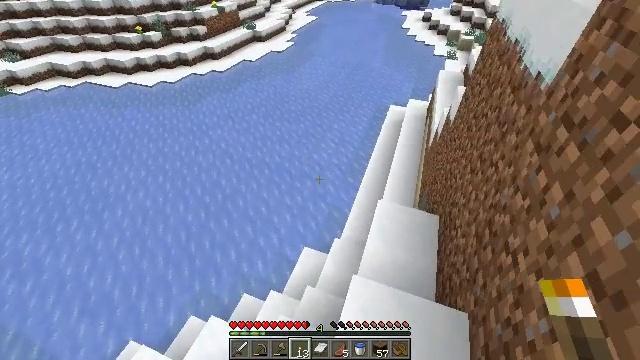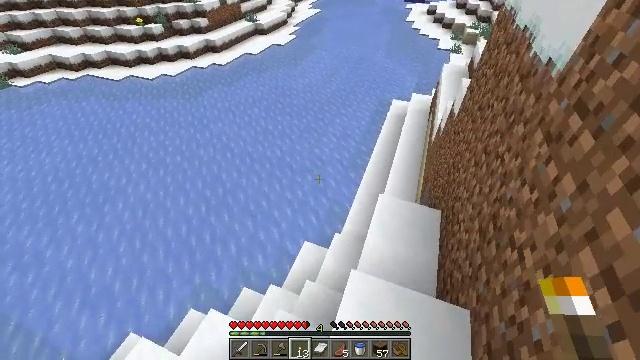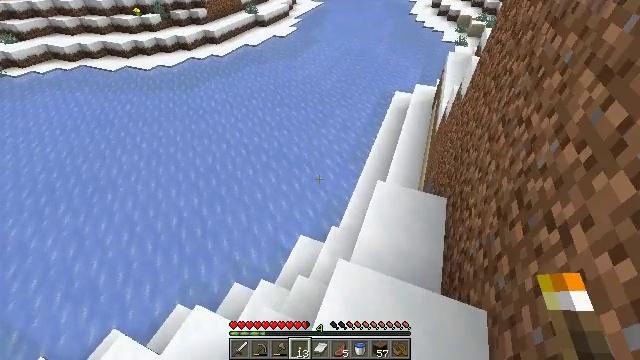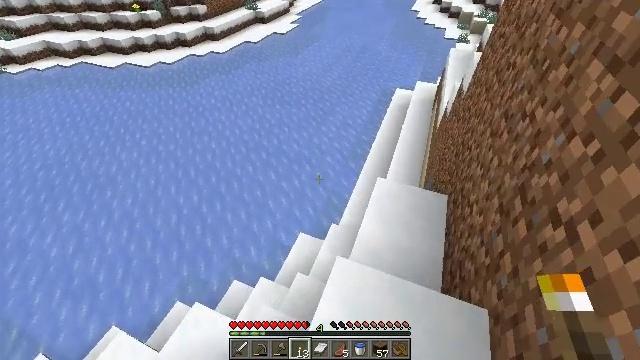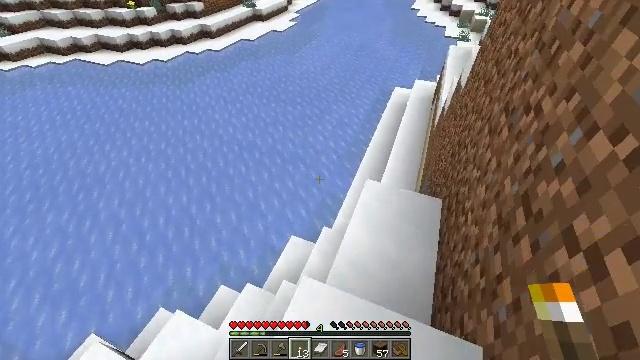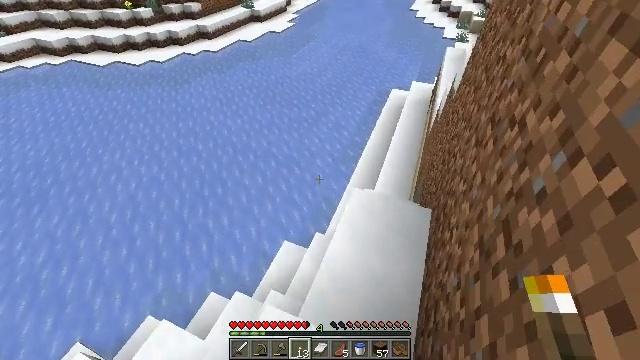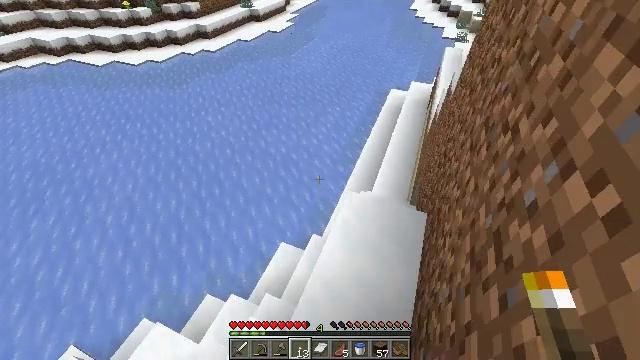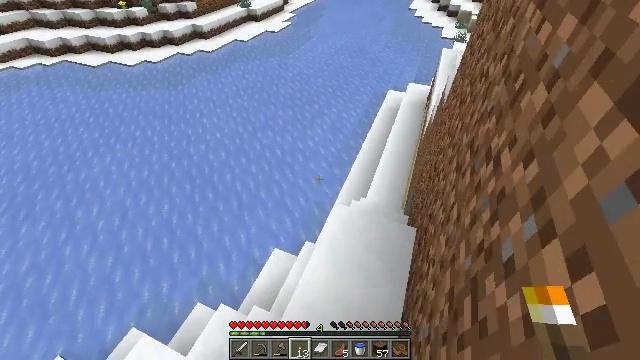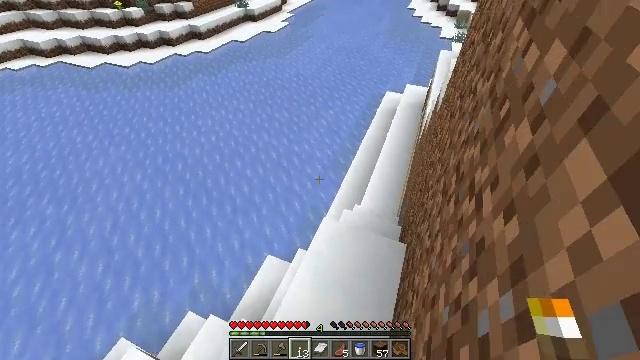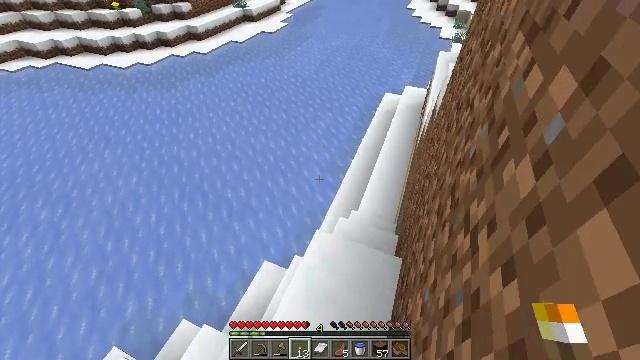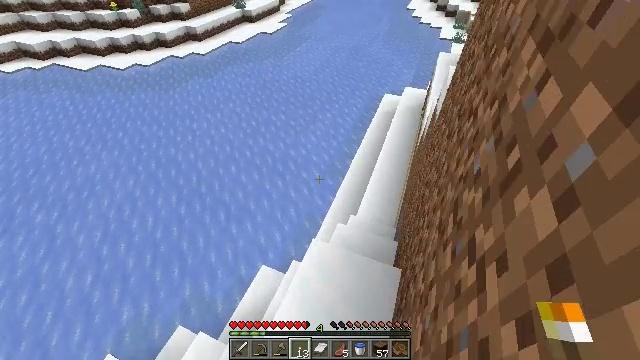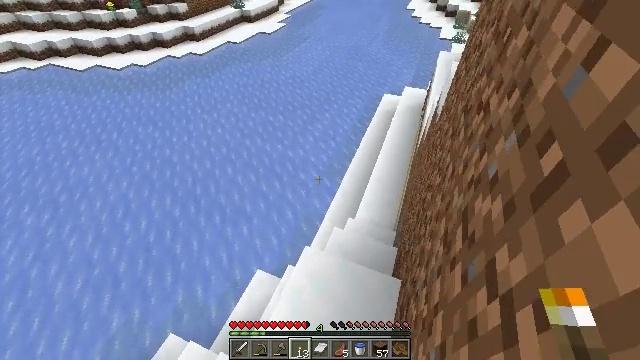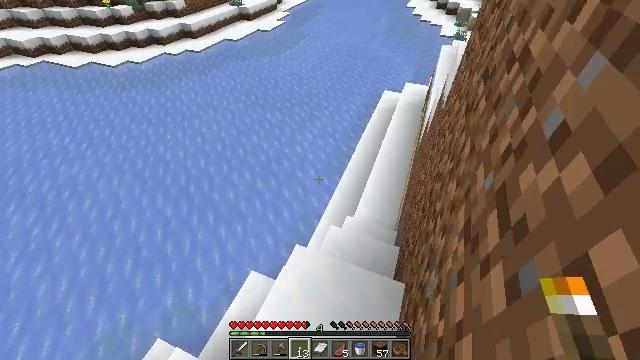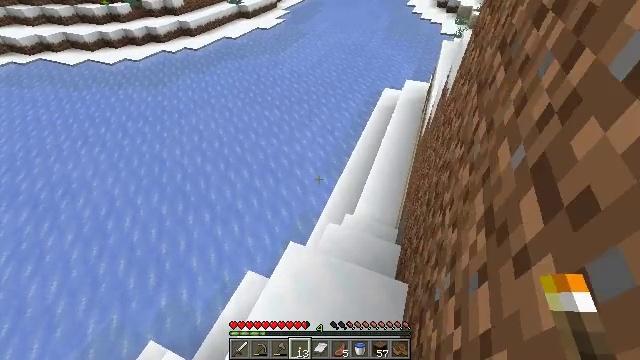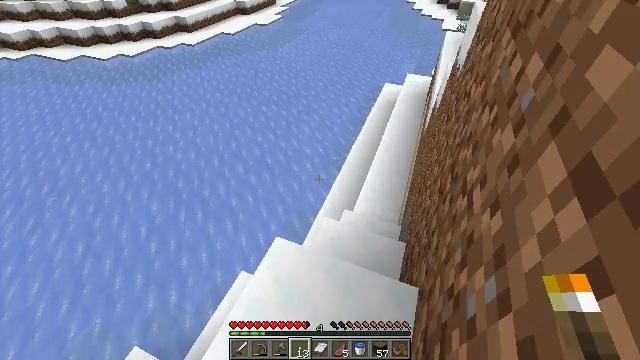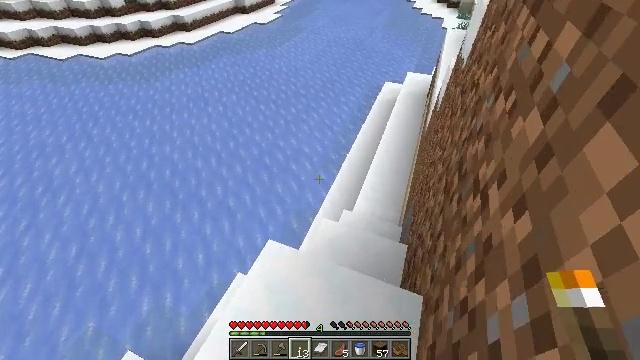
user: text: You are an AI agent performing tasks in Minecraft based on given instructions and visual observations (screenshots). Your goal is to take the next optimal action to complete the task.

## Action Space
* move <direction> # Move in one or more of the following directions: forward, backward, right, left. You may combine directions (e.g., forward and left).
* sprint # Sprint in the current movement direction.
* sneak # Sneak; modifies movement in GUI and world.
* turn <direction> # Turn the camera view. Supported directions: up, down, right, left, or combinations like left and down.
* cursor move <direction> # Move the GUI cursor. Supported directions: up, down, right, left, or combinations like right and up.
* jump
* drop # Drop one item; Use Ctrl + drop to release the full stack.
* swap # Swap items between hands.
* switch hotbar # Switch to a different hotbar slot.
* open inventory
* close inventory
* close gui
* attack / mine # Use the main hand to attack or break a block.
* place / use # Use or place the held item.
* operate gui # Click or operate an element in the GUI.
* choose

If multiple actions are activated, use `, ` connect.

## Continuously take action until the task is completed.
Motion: motion action
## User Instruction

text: Mine the poppy flower.
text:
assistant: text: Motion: move forward and move right, turn down
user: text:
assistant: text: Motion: move forward and move right
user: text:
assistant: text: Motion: move forward and move right
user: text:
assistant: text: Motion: move forward and move right
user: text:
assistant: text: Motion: move forward and move right
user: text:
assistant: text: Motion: move forward and move right
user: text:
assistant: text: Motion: move forward and move right
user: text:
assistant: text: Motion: move forward and move right
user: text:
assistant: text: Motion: move forward and move right
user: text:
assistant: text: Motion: move forward and move right
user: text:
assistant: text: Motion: move forward and move right
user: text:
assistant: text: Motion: move forward and move right
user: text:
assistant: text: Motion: move forward and move right
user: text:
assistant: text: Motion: move forward and move right
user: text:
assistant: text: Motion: move forward and move right
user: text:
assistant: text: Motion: move forward and move right
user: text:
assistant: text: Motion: move forward and move right
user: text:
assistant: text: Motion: move forward and move right
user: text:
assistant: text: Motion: move forward and move right
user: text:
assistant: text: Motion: move forward and move right
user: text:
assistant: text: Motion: move forward and move right
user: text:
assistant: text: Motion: move forward and move right, turn up
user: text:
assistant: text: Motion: move forward and move right, turn up
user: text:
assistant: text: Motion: move forward and move right, turn up
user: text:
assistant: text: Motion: move forward and move right, turn up
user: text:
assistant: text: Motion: move forward and move right, turn up
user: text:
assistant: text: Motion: move forward and move right, turn left and up
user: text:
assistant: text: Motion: move forward and move right, turn left and up
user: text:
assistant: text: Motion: move forward and move right
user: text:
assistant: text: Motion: move forward and move right